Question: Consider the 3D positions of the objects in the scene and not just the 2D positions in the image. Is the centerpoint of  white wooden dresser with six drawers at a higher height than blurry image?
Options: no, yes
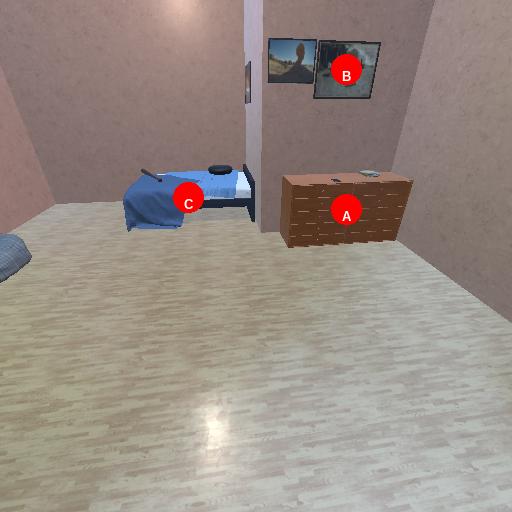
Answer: no